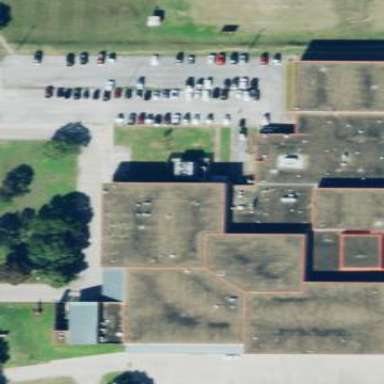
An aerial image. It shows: School building.